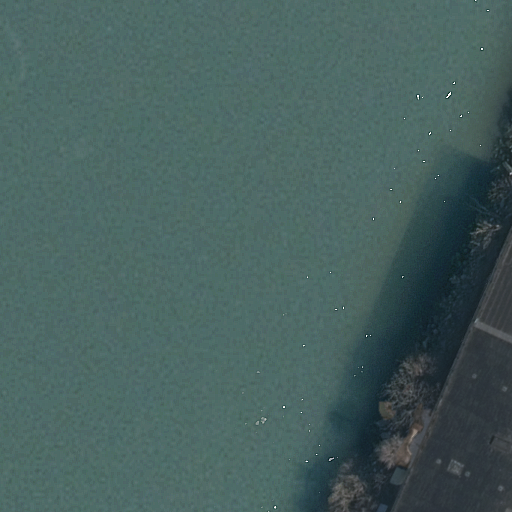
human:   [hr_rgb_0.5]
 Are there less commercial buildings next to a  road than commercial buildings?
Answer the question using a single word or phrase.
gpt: no

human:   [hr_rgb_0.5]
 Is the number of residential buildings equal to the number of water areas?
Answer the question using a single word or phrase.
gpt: yes

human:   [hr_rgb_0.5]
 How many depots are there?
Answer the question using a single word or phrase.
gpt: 0

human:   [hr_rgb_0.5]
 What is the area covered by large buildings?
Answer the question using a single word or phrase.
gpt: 1749m2

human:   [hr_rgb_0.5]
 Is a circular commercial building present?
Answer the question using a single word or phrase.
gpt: no

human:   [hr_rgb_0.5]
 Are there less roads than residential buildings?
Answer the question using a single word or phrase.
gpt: yes

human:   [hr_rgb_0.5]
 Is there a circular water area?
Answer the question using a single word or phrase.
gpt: no

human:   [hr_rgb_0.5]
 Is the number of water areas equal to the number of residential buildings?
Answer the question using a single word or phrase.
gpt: yes

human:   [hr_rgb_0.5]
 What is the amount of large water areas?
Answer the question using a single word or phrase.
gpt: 1

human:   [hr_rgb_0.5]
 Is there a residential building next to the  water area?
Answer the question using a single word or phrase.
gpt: yes

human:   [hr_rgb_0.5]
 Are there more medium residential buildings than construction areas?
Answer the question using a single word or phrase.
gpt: no

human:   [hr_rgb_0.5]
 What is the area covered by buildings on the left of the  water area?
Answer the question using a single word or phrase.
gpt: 0m2

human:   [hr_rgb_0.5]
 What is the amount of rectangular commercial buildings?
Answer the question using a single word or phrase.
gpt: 0

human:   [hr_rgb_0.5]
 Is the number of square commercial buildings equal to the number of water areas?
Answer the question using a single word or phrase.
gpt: no

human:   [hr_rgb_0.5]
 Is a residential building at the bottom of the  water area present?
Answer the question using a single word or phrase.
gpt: yes

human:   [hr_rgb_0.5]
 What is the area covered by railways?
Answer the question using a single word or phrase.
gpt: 0m2

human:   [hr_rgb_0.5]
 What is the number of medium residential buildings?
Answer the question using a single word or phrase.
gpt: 0

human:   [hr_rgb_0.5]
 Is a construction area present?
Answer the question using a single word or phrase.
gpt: no

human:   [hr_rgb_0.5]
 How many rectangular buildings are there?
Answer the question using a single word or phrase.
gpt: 1

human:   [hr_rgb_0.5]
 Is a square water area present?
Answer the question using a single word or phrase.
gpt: no

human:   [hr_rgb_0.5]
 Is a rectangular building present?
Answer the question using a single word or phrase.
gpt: yes

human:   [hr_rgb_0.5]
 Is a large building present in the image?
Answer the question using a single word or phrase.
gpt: yes

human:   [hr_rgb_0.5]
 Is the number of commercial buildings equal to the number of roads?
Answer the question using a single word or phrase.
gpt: yes

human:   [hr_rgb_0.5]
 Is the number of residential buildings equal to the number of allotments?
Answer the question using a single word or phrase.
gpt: no

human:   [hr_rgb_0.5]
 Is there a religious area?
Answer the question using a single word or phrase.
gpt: no

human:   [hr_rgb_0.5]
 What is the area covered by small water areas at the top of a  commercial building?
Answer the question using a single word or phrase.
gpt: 0m2

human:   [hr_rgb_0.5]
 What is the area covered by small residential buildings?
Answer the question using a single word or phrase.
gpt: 0m2

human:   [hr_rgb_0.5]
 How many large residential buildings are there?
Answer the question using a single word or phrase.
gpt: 1

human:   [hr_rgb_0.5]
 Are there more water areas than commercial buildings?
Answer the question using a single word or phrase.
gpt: yes

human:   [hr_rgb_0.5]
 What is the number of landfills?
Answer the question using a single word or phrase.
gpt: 0

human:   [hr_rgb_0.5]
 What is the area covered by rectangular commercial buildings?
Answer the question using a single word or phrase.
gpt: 0m2

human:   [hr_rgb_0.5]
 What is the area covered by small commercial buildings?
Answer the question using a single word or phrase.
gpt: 0m2

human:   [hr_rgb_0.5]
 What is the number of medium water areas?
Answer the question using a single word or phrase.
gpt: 0

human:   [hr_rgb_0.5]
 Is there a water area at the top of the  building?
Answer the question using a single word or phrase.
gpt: yes

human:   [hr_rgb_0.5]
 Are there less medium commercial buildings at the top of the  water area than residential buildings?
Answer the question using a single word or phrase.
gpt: yes

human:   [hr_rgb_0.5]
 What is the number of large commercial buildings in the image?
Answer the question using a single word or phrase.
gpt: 0